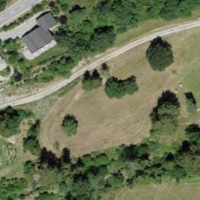
EUNIS habitat code: 55
Species observed at this site:
Saponaria ocymoides
Sorbus aucuparia